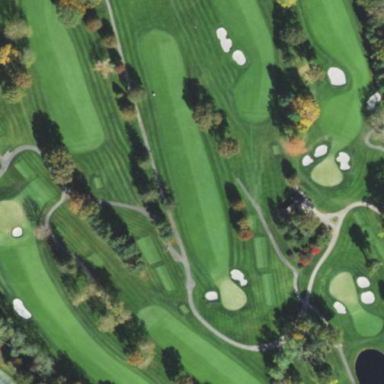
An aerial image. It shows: Grassy area designated as golf fairway.